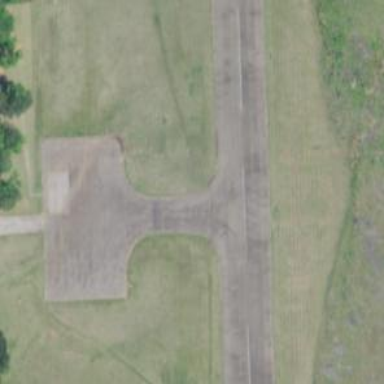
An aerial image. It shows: Runway surface made of asphalt at airport.